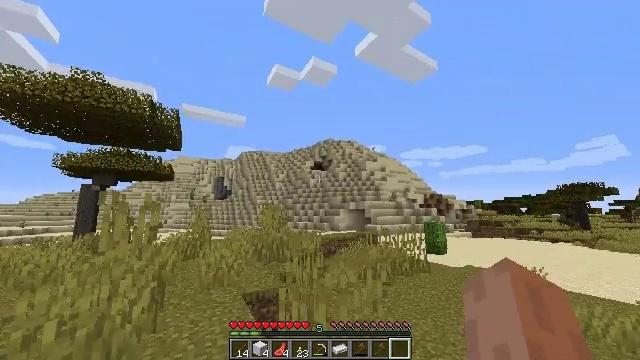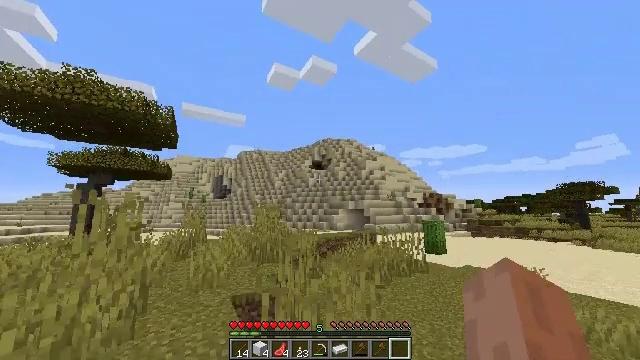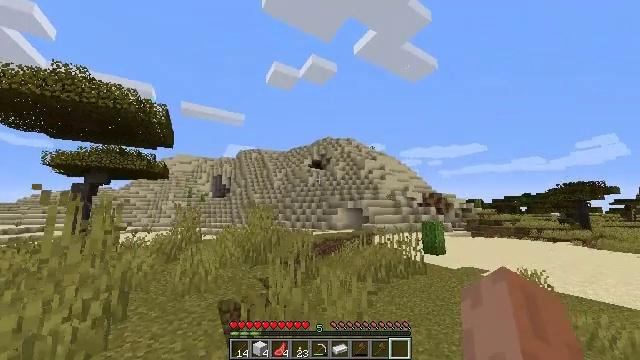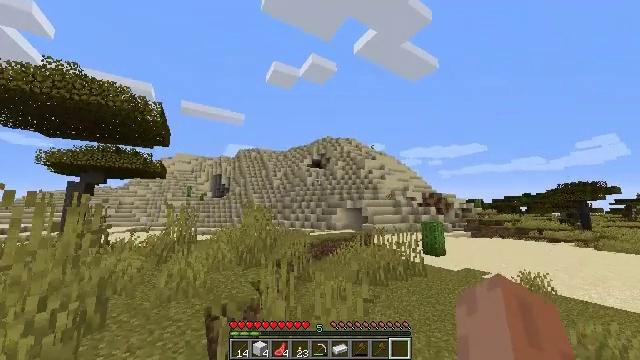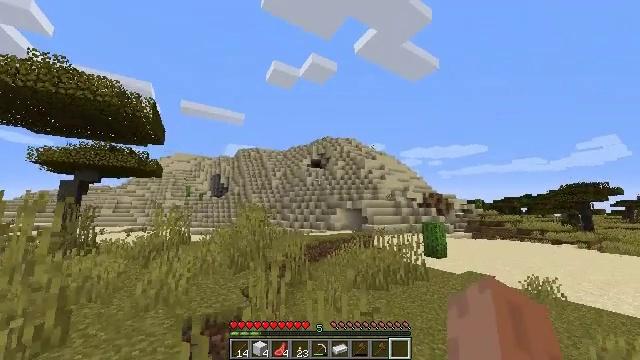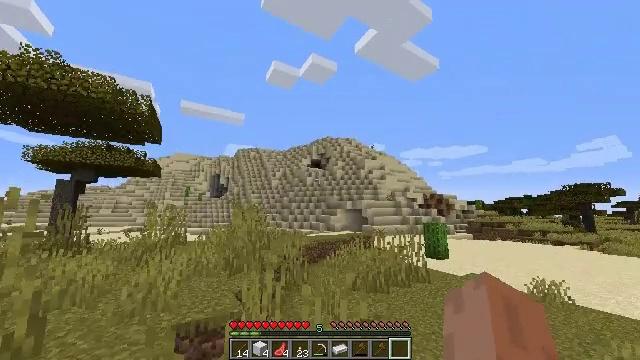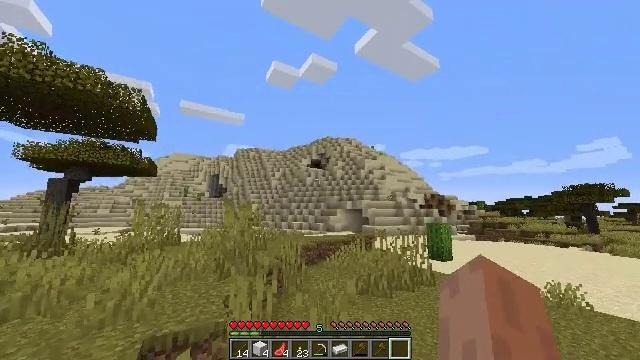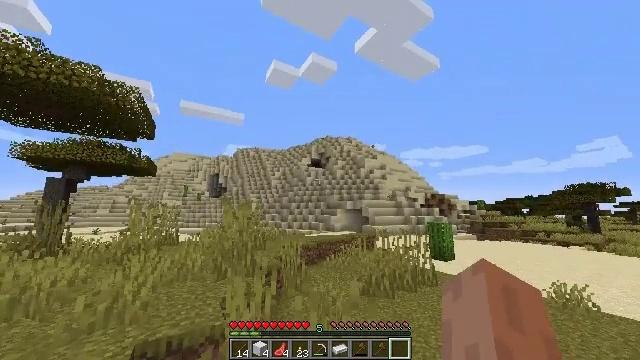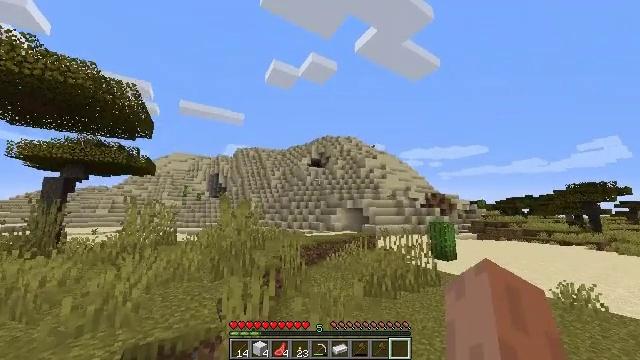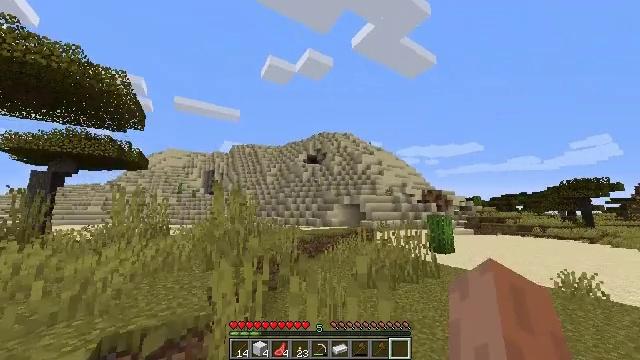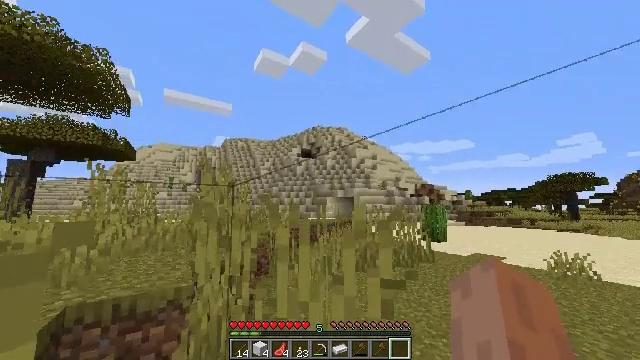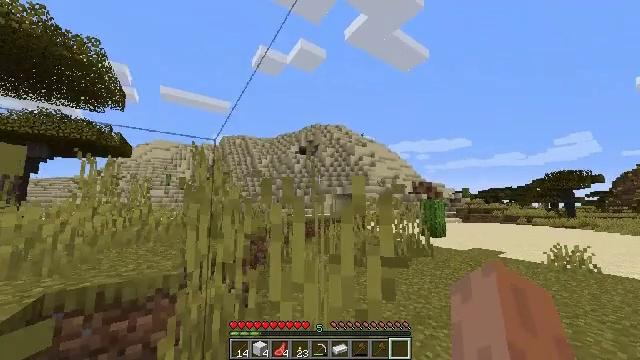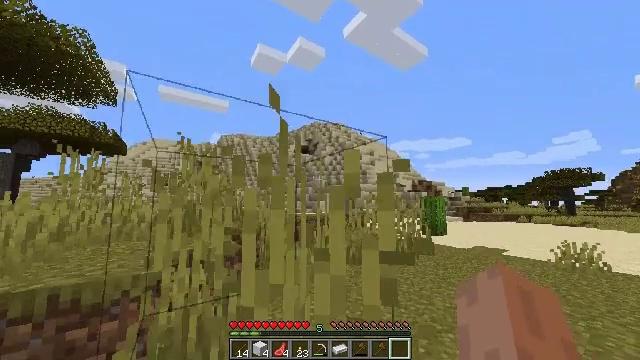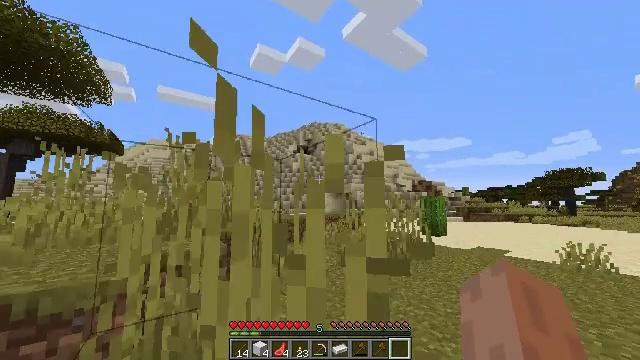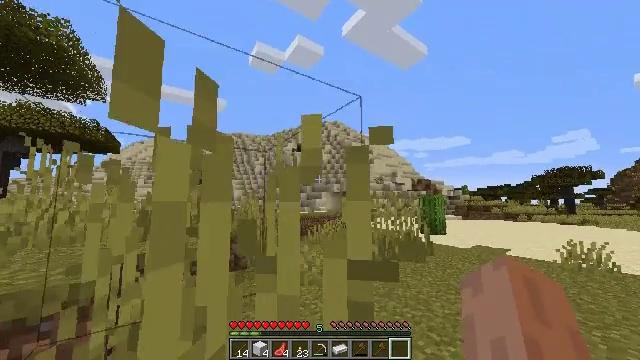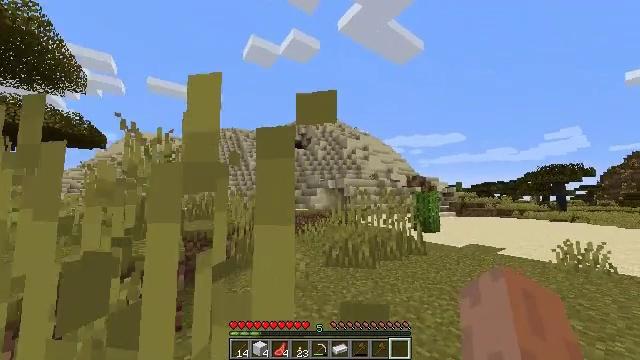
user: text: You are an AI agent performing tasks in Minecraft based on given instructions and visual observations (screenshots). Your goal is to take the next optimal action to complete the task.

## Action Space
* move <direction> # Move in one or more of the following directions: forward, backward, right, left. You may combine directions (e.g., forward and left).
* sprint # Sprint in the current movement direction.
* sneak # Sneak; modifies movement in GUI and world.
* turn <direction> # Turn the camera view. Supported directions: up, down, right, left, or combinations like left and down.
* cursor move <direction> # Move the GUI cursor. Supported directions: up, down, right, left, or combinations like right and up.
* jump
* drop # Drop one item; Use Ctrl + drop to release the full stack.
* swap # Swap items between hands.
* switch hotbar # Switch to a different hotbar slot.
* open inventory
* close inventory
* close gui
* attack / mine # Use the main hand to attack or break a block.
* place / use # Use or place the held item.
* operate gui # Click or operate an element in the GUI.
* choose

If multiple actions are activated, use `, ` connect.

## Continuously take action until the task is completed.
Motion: motion action
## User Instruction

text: Mine cactus from the desert.
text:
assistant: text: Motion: move forward and move right, sprint
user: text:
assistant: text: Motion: move forward, sprint
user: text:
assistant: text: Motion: move forward, sprint
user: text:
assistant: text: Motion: move forward, sprint
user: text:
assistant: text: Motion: move forward, sprint
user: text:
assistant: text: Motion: move forward, sprint
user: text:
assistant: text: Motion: move forward, sprint
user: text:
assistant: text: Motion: move forward, sprint
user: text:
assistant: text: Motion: move forward, sprint
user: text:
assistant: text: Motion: move forward and move right, sprint, turn right and down
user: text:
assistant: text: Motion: move forward and move right, sprint
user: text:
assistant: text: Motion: move forward and move right, sprint
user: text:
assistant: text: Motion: move forward and move right, sprint
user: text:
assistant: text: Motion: move forward and move right, sprint
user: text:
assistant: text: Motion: move forward, sprint, turn right
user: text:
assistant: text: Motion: move forward, sprint, turn right and down
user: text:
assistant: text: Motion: move forward, sprint, turn right
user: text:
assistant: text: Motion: move forward, sprint
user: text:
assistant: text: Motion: move forward, sprint
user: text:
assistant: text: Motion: move forward, sprint
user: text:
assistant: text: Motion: move forward, sprint
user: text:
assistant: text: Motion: move forward, sprint, turn right
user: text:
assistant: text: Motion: move forward, sprint, turn right
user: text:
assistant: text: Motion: move forward, sprint, turn right and down
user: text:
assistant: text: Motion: move forward, sprint, turn right
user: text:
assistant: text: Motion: move forward, sprint
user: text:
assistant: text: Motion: move forward, sprint
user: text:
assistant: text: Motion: move forward, sprint
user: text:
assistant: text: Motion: move forward, sprint
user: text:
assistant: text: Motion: move forward, sprint